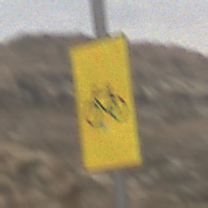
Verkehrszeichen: RadverkehrOhnePfeilsymbol
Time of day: MorningAfternoon
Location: Outdoor (Nature)
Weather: Overcast
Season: NotSpecified
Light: Natural